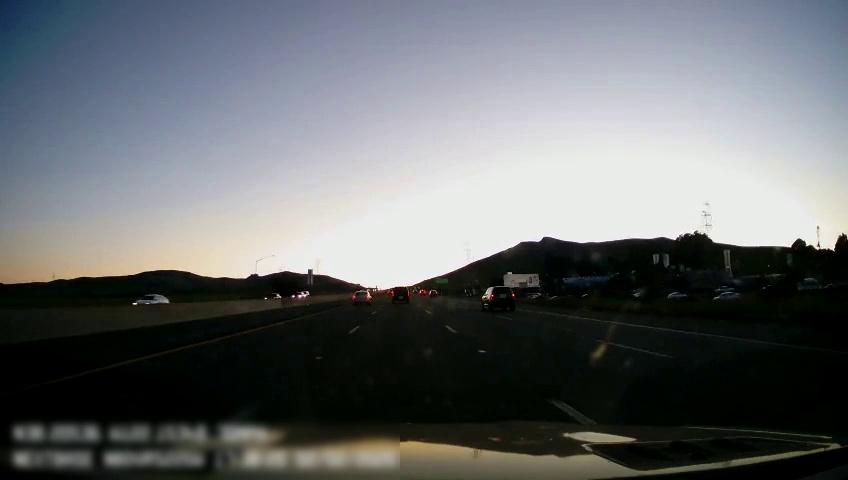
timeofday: Day
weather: Sunny
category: Drivable Space
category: Vehicles | Car
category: Vehicles | SUV
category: Vehicles | SUV
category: Vehicles | Car
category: Vehicles | Car
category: Vehicles | Car
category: Vehicles | Truck
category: Vehicles | Car
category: Vehicles | Car
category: Vehicles | SUV
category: Vehicles | SUV
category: Lanes | Alternate Lane
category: Lanes | Current Lane
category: Lanes | Current Lane
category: Lanes | Alternate Lane
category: Lanes | Alternate Lane
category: Traffic | Signs